Question: I am joining two tables using SQL. I'm joining a table which contains charter flight information and a table which contains the crew assigned. In my results, I only want to display the rows that only have a value of "Pilot" in the the crew table and not "Copilot" or both.

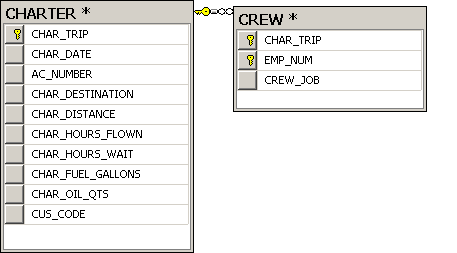
Answer: You should really help us out here with the schema for us to provide you with a decent query. I think the most important thing here is how do you determine who is a pilot and/or copilot and how do you relate each person to the flight.
I think something like this might help:
'''
SELECT * FROM Charter C
INNER JOIN Crew ON (Charter.CHAR_TRIP = Crew.CHAR_TRIP)
WHERE Crew.Crew_Job = 'PILOT' AND (SELECT COUNT(*) FROM Charter
INNER JOIN Crew ON (Charter.CHAR_TRIP = Crew.CHAR_TRIP)
WHERE Crew.Crew_Job = 'CoPilot'
AND Charter.Chart_Trip = C.ChartTrip) = 0
'''
Although this might not be the cleanest solution.. it should do the work.